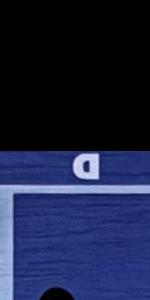
Label: Empty